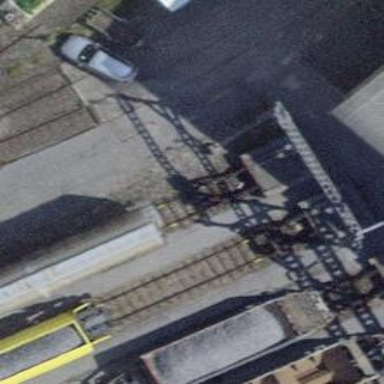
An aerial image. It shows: Railway buffer stop.